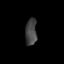
Tissue: skin
Cell type: T cells
Senescence score: 0.2871
Nuclear area (px): 299
Mean DAPI intensity: 68.023